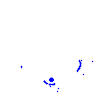
Particle: electron